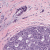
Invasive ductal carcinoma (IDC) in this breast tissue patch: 0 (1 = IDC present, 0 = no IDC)